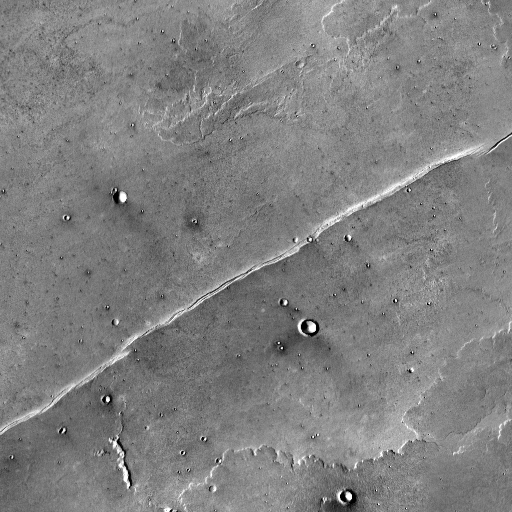
Crater classes present: Background, Other, Buried